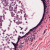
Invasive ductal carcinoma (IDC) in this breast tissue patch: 0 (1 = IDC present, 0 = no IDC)